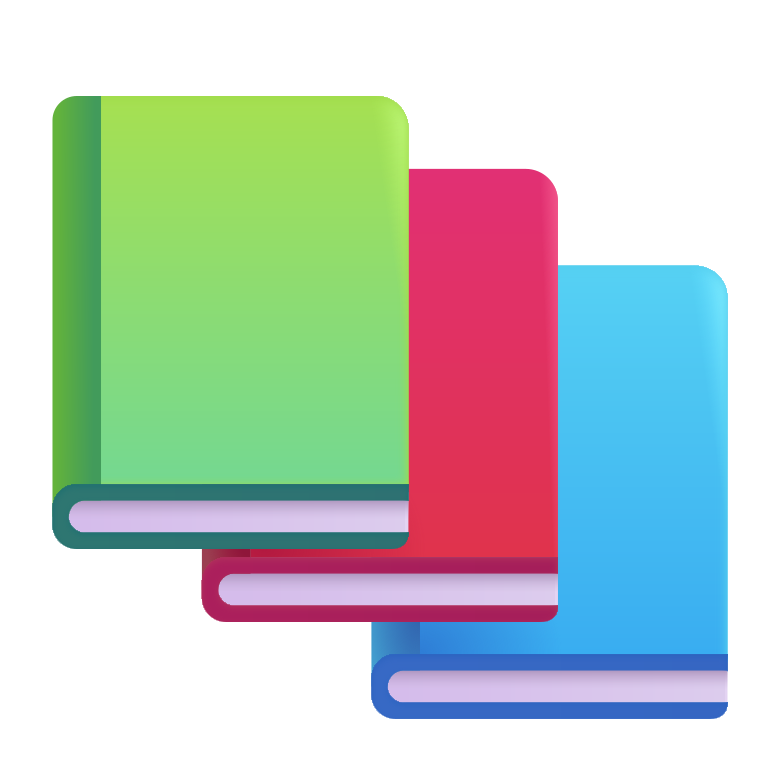
books color